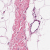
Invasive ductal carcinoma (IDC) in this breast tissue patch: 0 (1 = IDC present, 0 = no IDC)